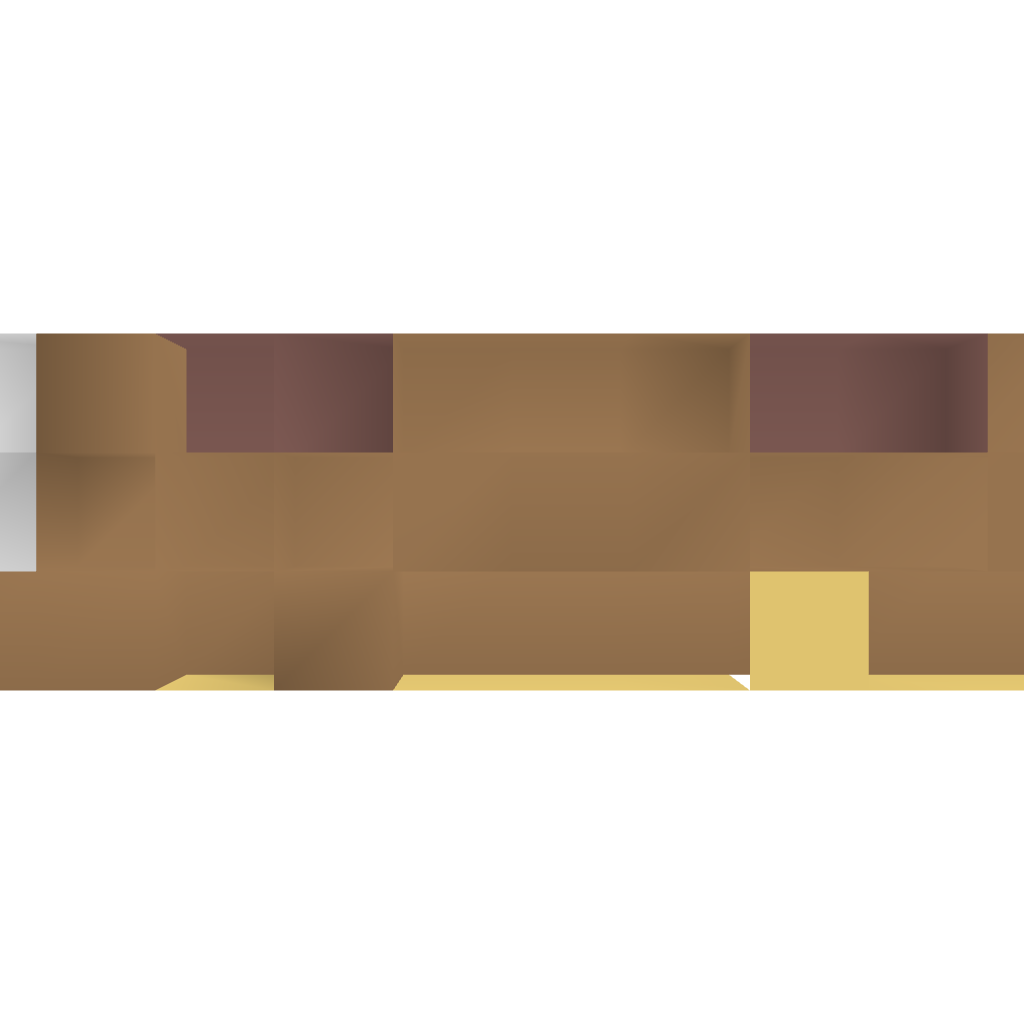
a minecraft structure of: small Western Style Jail bad low quality